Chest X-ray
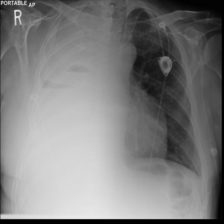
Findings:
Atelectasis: negative
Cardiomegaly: negative
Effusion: negative
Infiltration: positive
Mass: negative
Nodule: negative
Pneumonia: negative
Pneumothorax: negative
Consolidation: negative
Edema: negative
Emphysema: negative
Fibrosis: negative
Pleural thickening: negative
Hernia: negative